Question: I have some questions regarding the simulink model, below.

1. Given an input in In1, what is the initial input of the 1 tagged in red?
2. What is the meaning of the block 1/s tagged with 2 in red?
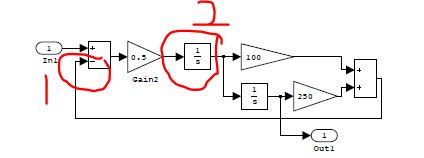
Answer: It may be easier to answer these questions in reverse:
2) What is the meaning of the block '1/s' tagged with in red?
Answer: This is the <URL>.
1) Given an input in 'In1', what is the initial input of the tagged in red?
Answer: The initial input at is actually completely independent of 'In1'. It will depend only on the initial conditions of the blocks that feed into it at a given timestep.
You have to take into consideration the execution order of the blocks. In this model, the first block to execute will probably be the integrator block that you have marked with a . Following this will be the next integrator block and the gain blocks that they feed. One of the last blocks to execute will actually be the Subtract block that 'In1' feeds into. This is because this Subtract block needs to know what its input are before it can do any sort of calculations on them, therefore, the other blocks need to execute first.
This may be a little bit confusing considering that there is a loop here and therefore the Subtract block ends up feeding in to the Integrator blocks. This ends up not being an issue because the Integrator blocks do not have . This means that the current output of the integrator is not a direct function of the current input. Rather it is calculate based on the current of the integrator block (which is determined mainly by the input at previous timesteps). This means that the Integrator block doesn't need to know its current input in order to calculate its current output.
So at the first time-step, the output of the integrator block is just the initial condition that you set (or the default initial condition of 0). So most likely, the initial value at is 0.
(<URL>.
See <URL> for more info on execution order in Simulink. This link also shows how to display the execution order in a model, which can sometimes be extremely useful to know.